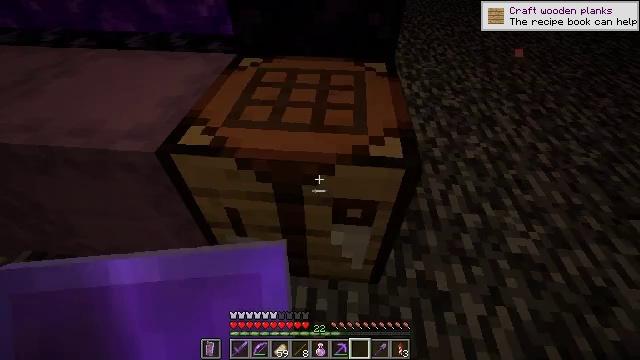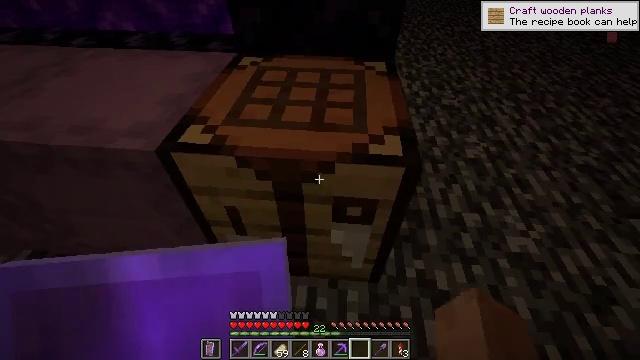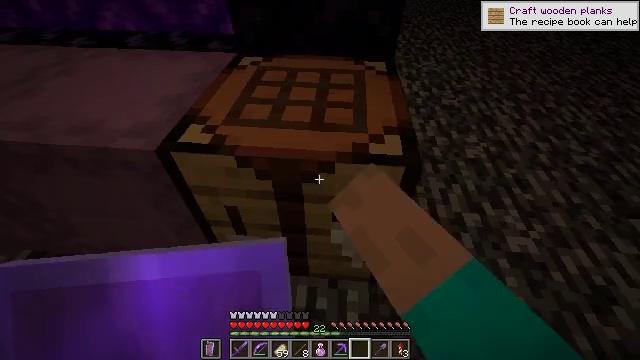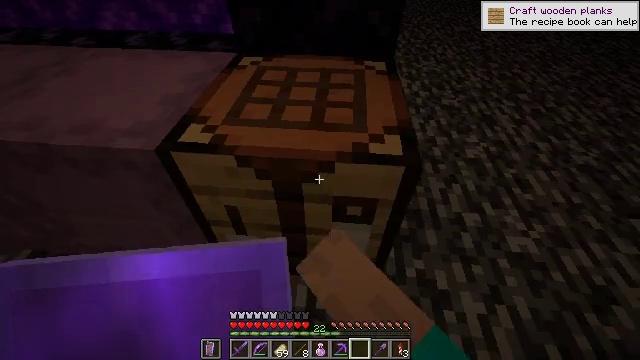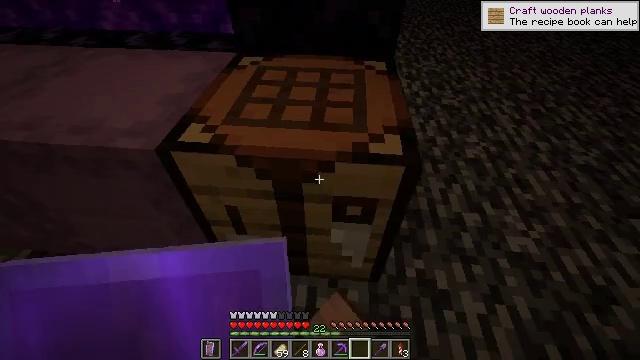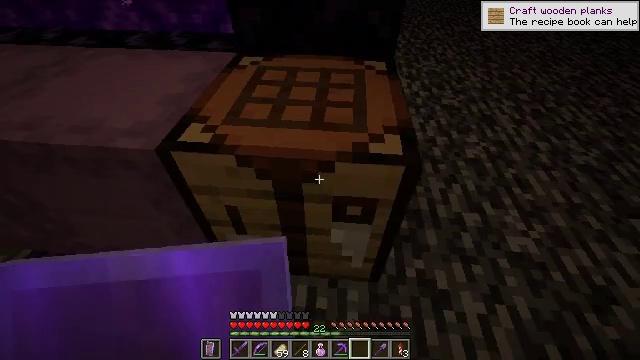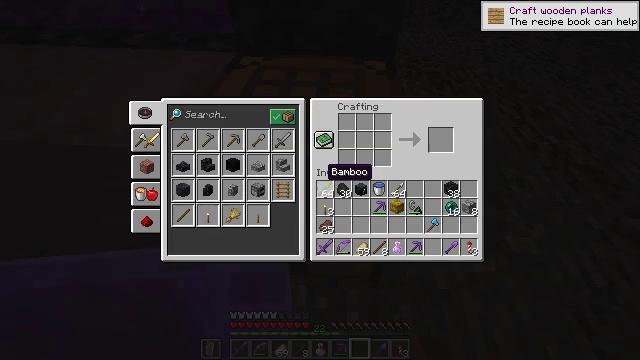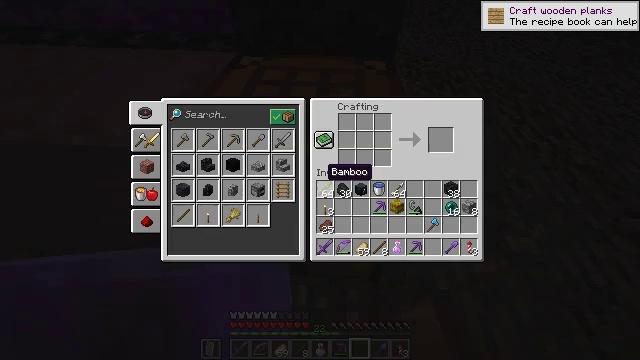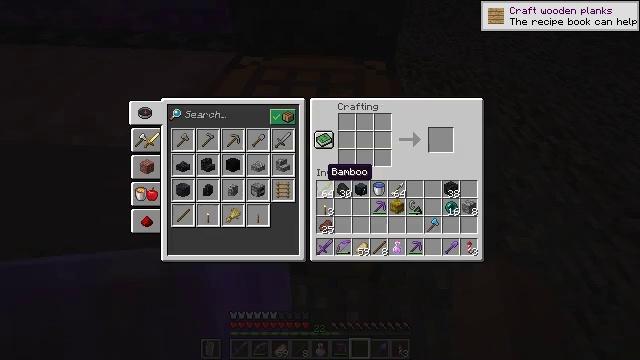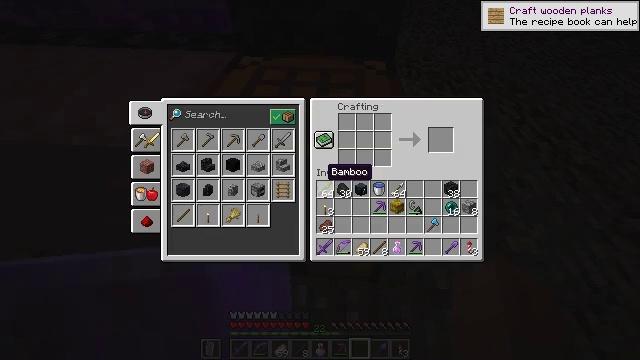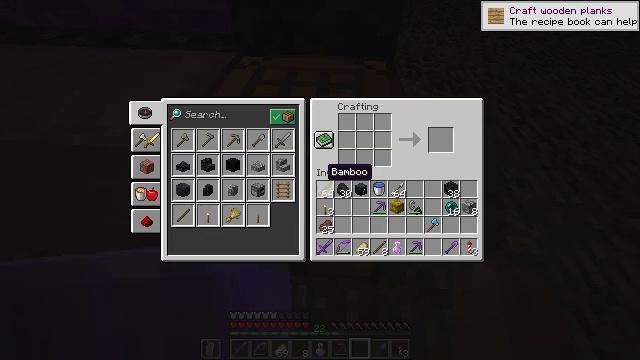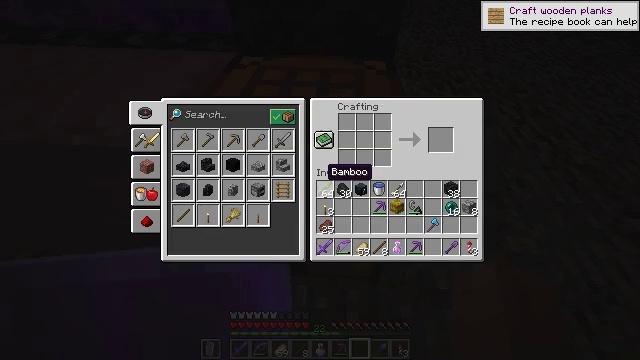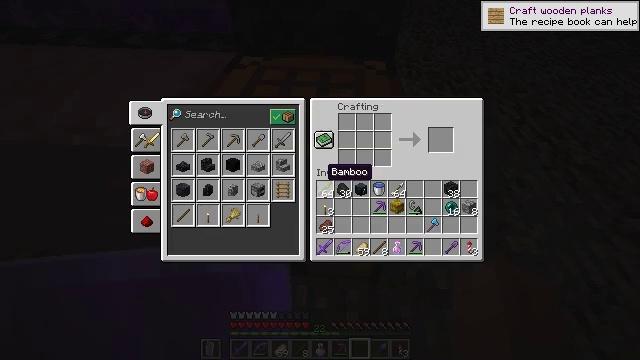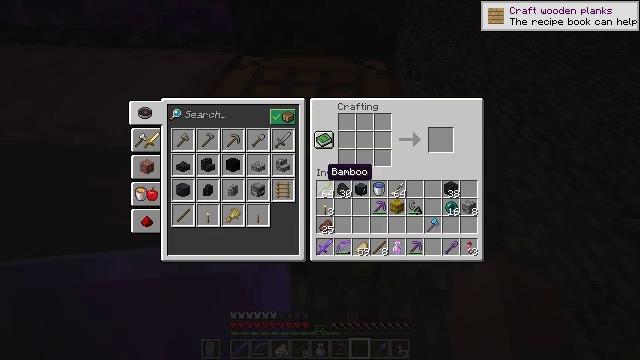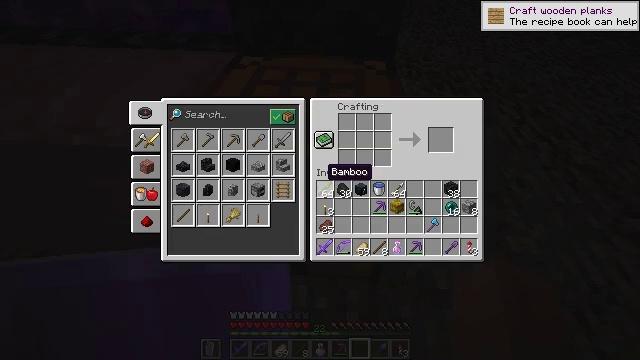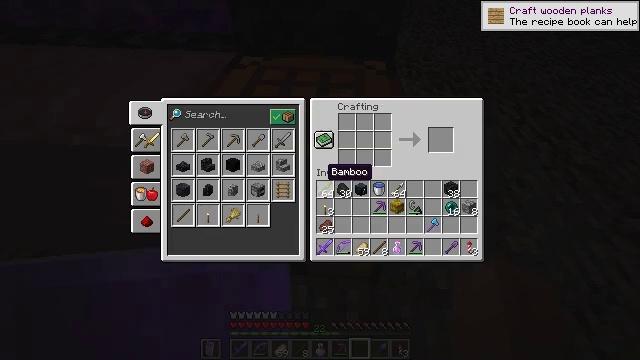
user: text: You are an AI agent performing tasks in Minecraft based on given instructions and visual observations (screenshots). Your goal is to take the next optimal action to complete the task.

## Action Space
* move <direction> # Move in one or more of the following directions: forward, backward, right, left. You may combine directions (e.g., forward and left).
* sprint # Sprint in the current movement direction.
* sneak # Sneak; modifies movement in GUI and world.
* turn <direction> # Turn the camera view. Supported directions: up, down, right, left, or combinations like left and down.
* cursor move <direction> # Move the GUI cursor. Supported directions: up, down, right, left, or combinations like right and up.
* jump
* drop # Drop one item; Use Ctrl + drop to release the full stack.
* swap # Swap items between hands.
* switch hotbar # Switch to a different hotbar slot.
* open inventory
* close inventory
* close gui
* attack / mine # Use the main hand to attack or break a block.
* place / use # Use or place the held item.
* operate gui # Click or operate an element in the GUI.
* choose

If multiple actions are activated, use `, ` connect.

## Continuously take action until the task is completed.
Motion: motion action
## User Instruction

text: Craft crimson planks.
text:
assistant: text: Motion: use / place
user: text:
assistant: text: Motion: use / place
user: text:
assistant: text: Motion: use / place
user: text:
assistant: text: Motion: no_op
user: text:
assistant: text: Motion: no_op
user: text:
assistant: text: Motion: no_op
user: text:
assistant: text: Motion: no_op
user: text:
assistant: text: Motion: no_op
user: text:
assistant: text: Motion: no_op
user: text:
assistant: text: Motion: no_op
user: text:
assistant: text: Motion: no_op
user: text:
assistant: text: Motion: no_op
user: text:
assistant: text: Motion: no_op
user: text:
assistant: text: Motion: no_op
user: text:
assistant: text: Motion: no_op
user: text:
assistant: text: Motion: no_op
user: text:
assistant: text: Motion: no_op
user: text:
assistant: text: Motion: no_op
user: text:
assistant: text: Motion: no_op
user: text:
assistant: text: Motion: no_op
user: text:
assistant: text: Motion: no_op
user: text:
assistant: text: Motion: no_op
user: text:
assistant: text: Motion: no_op
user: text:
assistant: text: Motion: no_op
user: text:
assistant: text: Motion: no_op
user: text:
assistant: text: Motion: no_op
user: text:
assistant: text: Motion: no_op
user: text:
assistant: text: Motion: no_op
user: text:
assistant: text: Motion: no_op
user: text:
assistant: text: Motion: turn left